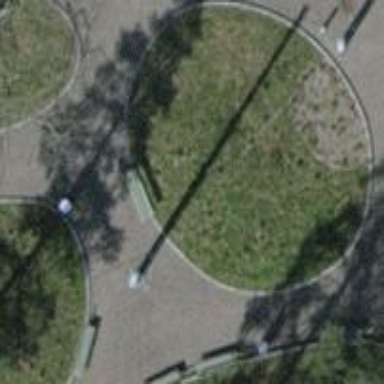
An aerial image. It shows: Flowerbed.